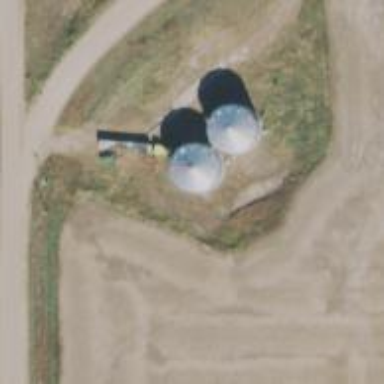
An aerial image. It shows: Silo.